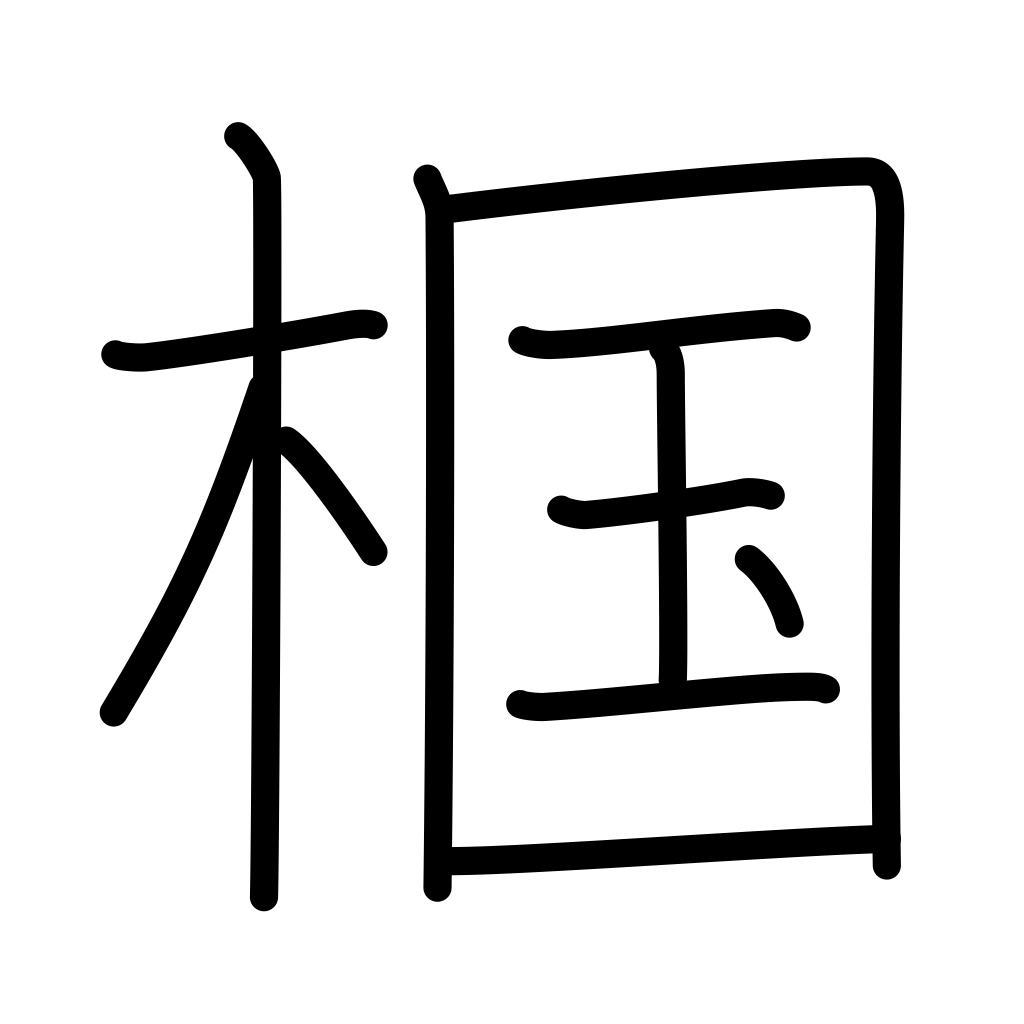
Meaning: bottom, box, type of oak tree